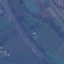
Land use / land cover: Highway